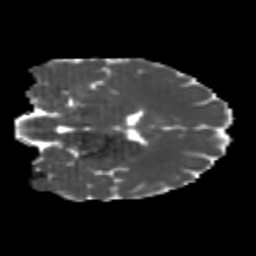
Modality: MD
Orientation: coronal
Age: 26
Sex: female
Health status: healthy
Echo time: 0.074 s